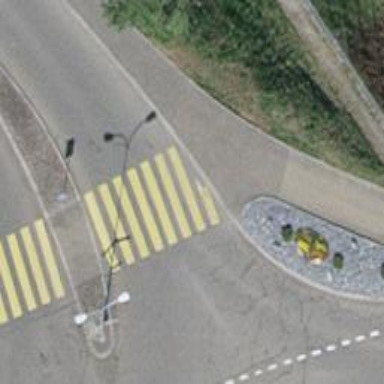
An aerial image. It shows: Sidewalk along the footway.